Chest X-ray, AP view. Patient: 42 years old, sex M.
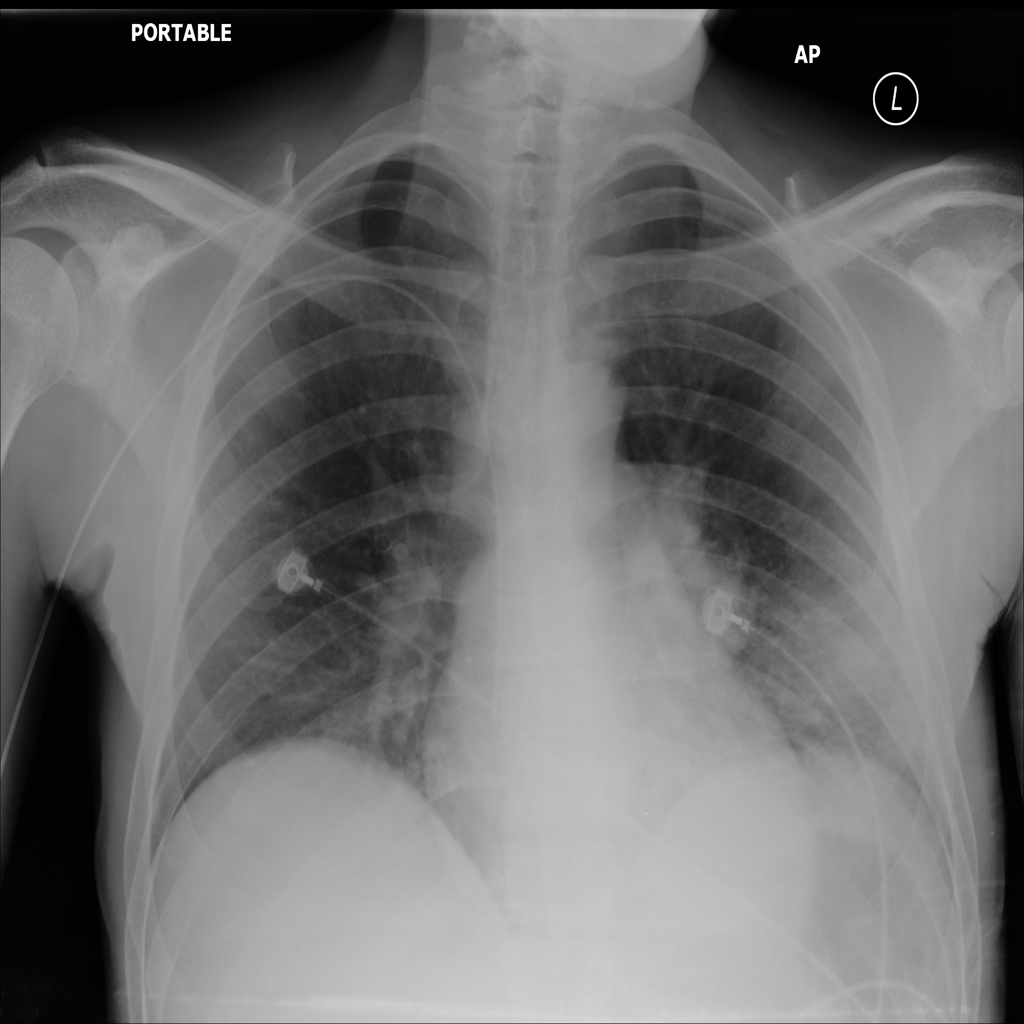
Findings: Atelectasis, Infiltration, Nodule